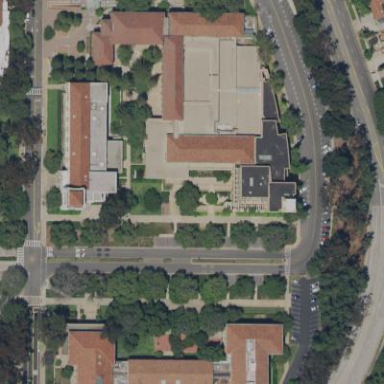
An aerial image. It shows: View of university building.